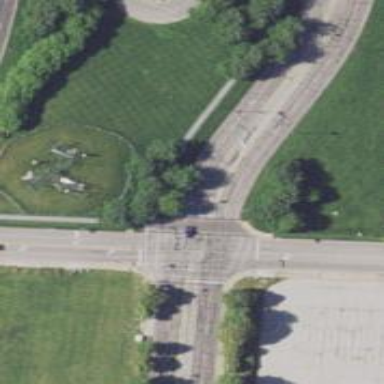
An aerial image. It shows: Road with dash markings.